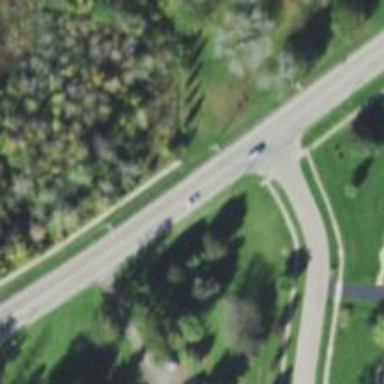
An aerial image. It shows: Tertiary road.